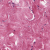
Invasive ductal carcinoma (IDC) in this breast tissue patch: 0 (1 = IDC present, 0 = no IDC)